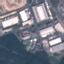
Land use / land cover: Industrial